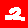
Digit: 2